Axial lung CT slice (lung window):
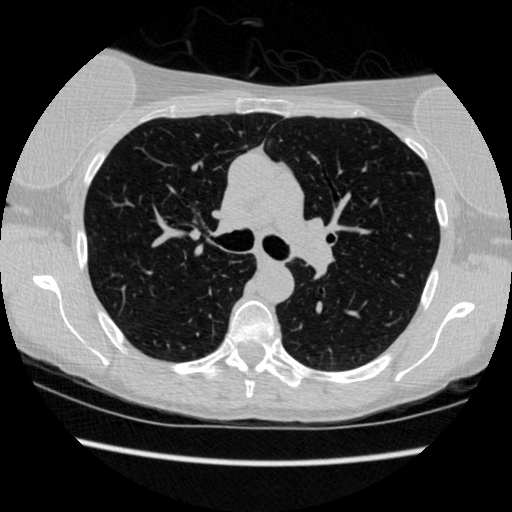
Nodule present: no